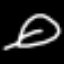
Label: leaf